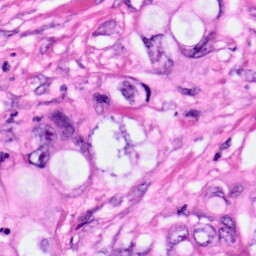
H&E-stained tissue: Pancreatic